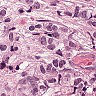
Metastatic tissue present: yes